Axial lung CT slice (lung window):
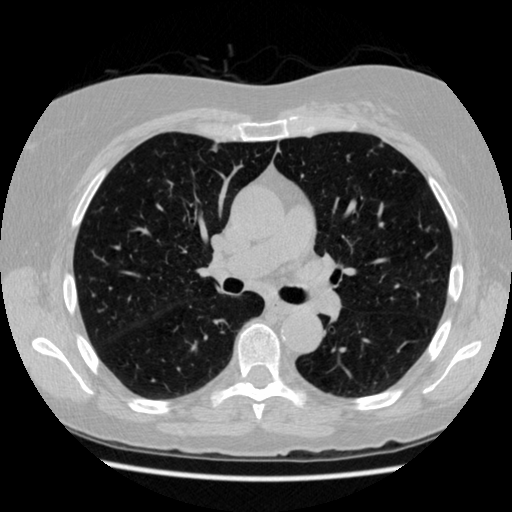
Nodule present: no